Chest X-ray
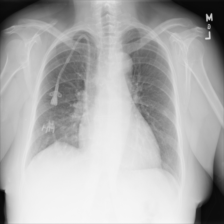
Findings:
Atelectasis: negative
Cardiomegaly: negative
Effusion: negative
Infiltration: negative
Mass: negative
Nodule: negative
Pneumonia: negative
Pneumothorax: negative
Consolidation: negative
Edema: negative
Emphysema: negative
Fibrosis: negative
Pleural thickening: negative
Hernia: negative